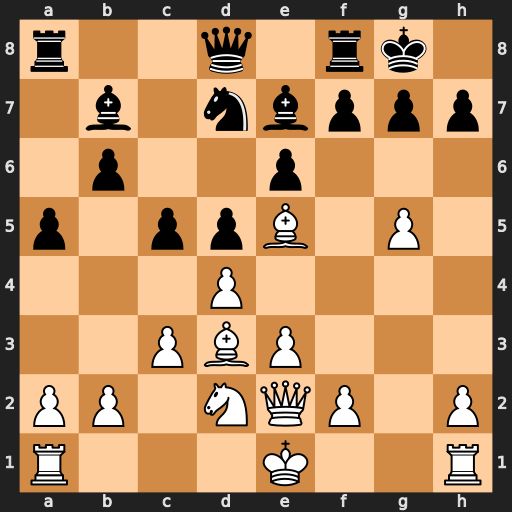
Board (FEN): r2q1rk1/1b1nbppp/1p2p3/p1ppB1P1/3P4/2PBP3/PP1NQP1P/R3K2R
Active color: w
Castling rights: KQ
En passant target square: -
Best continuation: Bxh7+ Kxh7 Qh5+ Kg8 Bxg7